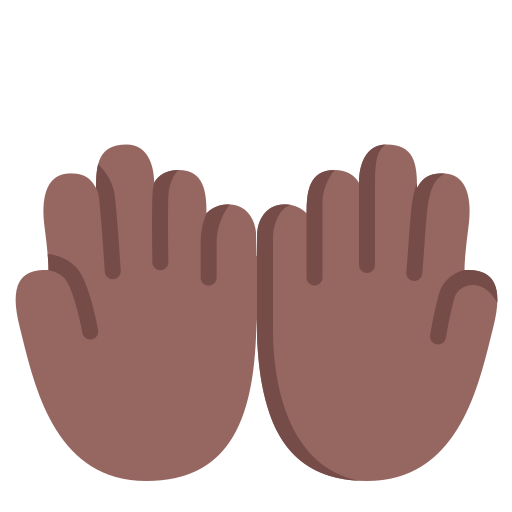
palms up together flat  dark